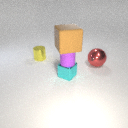
small yellow metal cylinder to the left of large red metal sphere